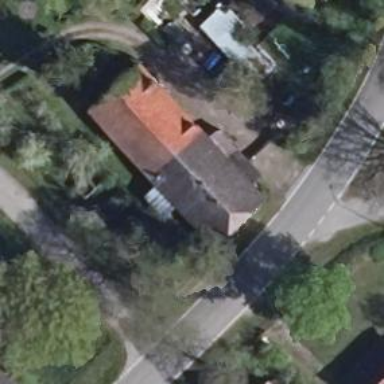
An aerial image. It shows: Gabled roof house.